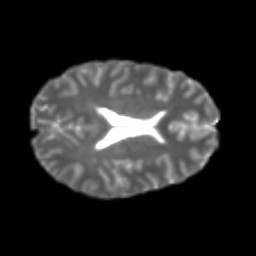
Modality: T2w
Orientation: axial
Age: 24
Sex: female
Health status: healthy
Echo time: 0.074 s